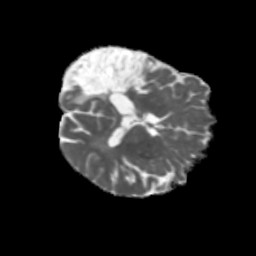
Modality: MD
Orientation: axial
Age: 58
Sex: male
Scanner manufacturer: siemens
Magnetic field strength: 3 T
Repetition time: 5.47 s
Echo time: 0.0854 s